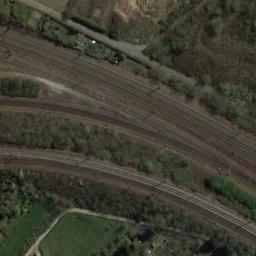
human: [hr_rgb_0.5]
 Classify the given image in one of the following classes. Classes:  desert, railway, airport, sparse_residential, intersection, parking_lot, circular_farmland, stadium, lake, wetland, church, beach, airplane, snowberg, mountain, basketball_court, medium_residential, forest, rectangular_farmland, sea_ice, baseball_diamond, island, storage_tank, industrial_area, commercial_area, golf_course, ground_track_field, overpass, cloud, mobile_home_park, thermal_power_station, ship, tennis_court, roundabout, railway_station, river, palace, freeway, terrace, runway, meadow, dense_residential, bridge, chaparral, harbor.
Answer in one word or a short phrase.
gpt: railway